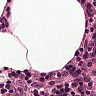
Metastatic tissue present: no